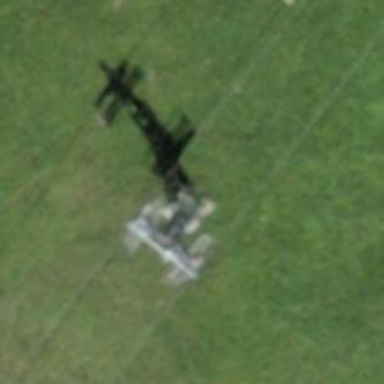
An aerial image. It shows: Pylon for aerialway.